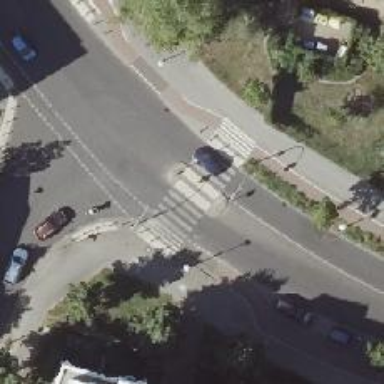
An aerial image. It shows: Marked zebra crossing with island.